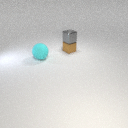
large cyan rubber sphere in front of small brown metal cube